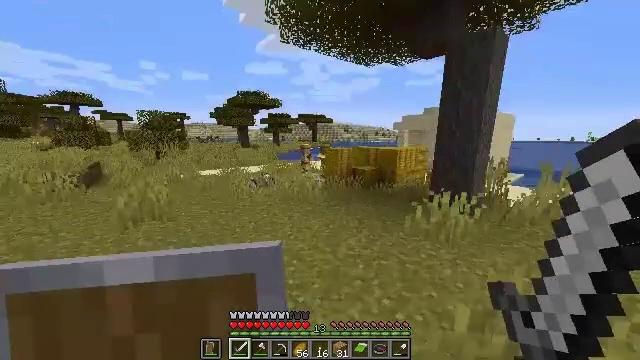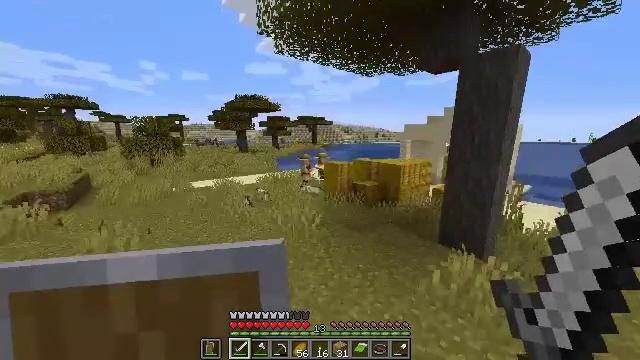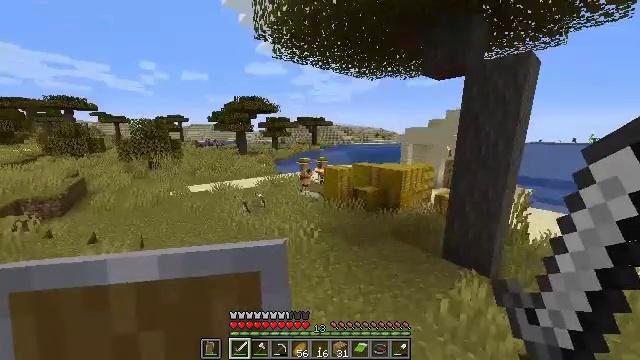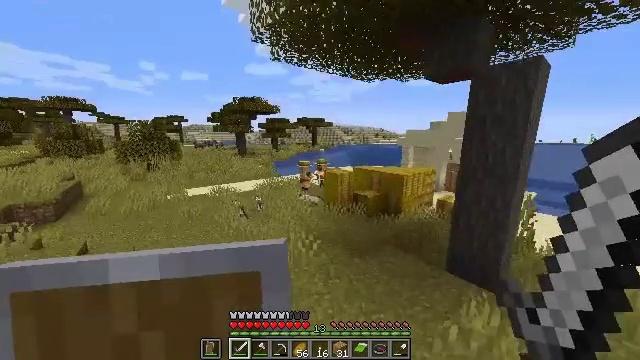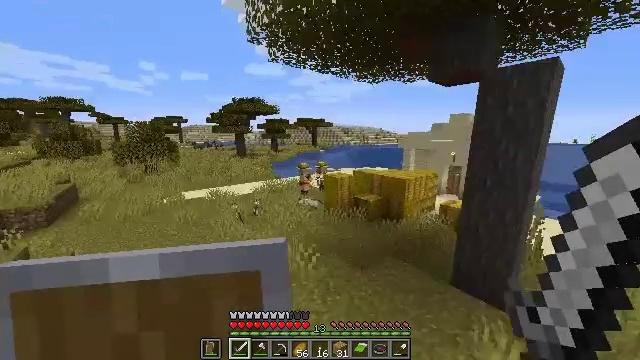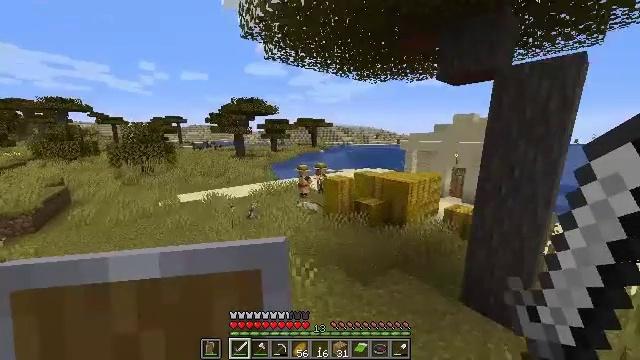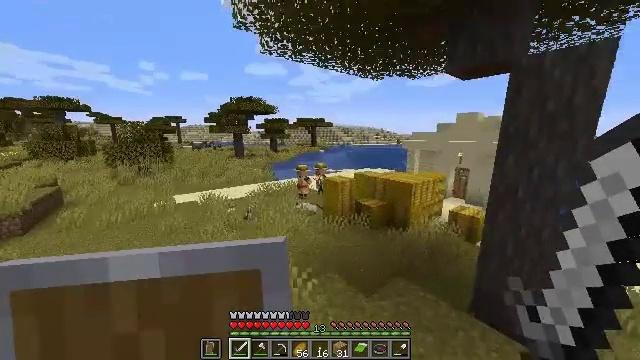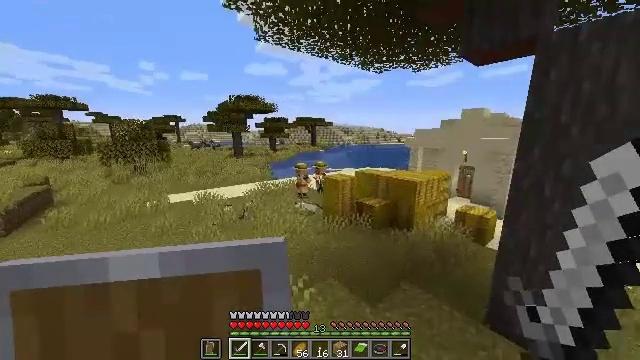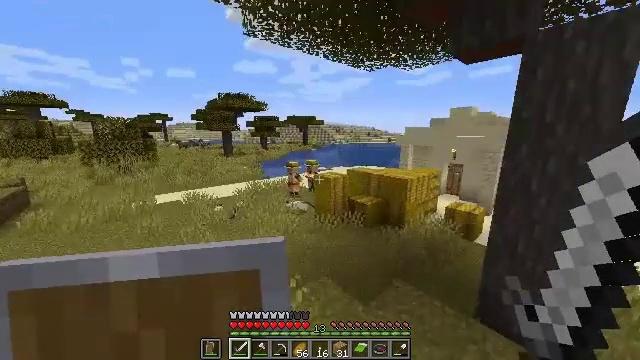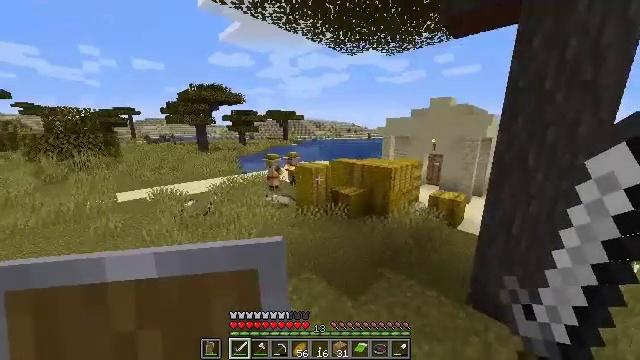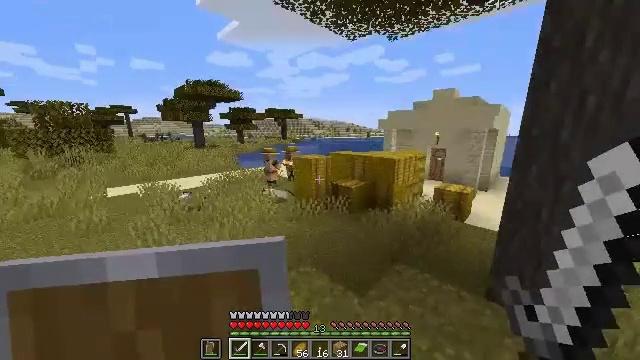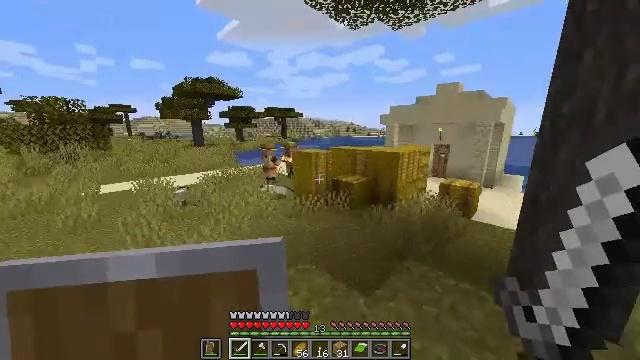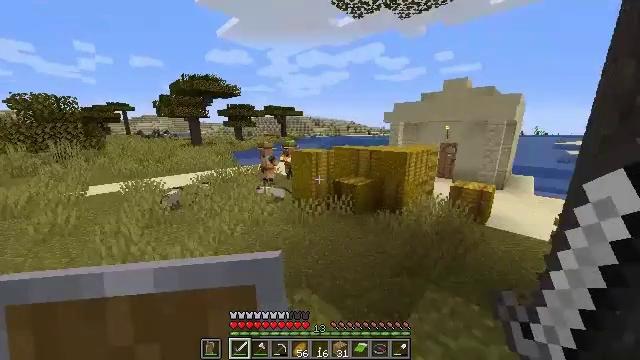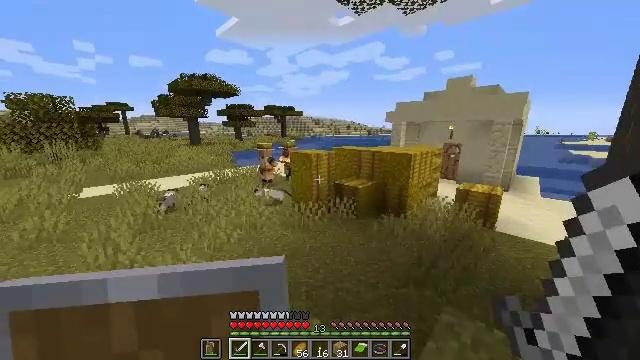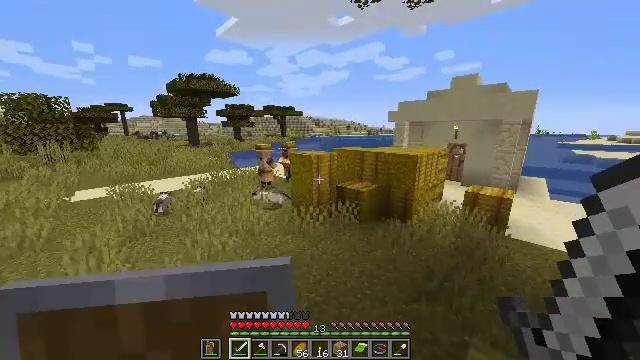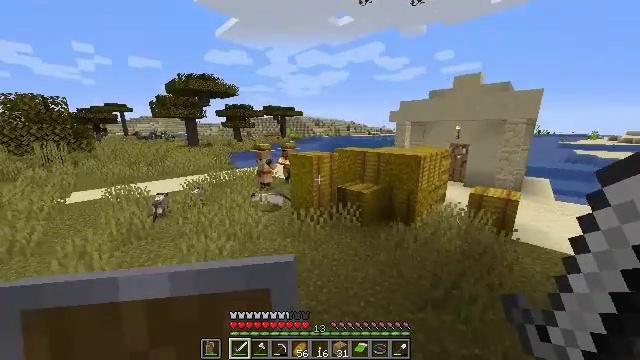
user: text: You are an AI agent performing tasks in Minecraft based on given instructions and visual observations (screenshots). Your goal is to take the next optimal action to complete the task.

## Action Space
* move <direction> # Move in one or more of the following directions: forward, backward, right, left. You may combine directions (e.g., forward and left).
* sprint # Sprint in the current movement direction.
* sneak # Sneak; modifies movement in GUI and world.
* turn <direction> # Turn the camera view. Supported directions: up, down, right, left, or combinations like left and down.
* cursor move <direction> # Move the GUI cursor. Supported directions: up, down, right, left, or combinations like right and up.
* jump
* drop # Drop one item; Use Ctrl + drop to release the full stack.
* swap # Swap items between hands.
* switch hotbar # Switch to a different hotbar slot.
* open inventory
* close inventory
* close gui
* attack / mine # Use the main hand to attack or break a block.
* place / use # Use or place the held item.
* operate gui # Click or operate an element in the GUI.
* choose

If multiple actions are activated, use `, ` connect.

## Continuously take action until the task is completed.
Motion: motion action
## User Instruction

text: Harvest hay blocks from the village.
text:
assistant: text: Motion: move forward, jump
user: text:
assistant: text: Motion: move forward, jump
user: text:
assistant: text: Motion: move forward, jump
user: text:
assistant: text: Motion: move forward, jump
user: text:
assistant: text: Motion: move forward, jump
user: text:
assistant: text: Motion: move forward, jump
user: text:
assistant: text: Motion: move forward, jump
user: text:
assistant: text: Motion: move forward, turn right, jump
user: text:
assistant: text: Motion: move forward, turn right
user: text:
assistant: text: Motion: move forward
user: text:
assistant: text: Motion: move forward
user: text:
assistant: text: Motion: move forward
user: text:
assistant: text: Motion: move forward
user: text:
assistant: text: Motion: move forward
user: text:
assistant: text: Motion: move forward
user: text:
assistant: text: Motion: move forward, jump
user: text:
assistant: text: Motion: move forward, jump
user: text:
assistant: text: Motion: move forward, jump
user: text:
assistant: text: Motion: move forward, jump
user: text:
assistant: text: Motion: move forward, jump
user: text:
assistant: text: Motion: move forward
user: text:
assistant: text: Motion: move forward
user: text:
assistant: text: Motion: move forward
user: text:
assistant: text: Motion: move forward
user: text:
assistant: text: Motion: move forward, turn left
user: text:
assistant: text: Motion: no_op
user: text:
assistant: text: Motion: no_op
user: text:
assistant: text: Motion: attack / mine
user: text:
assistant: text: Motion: attack / mine
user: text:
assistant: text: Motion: attack / mine